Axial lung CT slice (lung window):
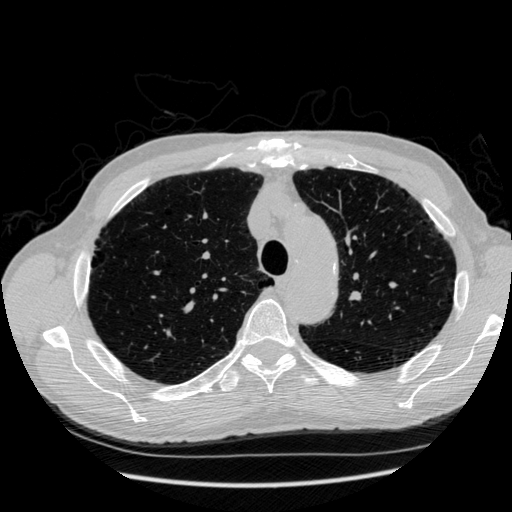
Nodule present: no